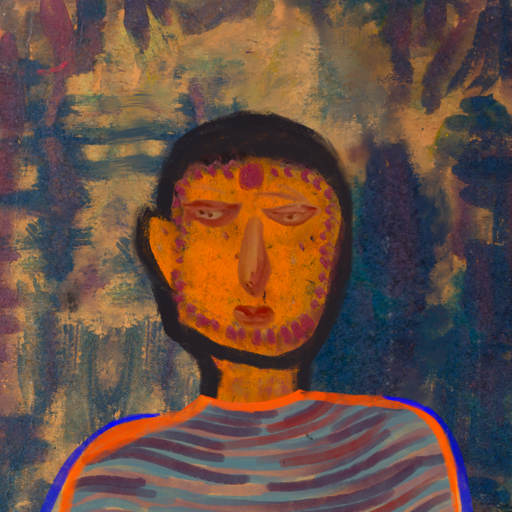
Background: InTheSun, Head And Neck Front: Doll, Face Front: Pious_Lady, Bust: Experience, Hair Front: Blank, Head Accessory: Blank, Second Necklace: Blank, Necklace: Blank, Baby: Blank